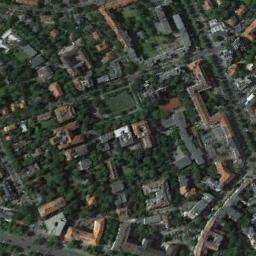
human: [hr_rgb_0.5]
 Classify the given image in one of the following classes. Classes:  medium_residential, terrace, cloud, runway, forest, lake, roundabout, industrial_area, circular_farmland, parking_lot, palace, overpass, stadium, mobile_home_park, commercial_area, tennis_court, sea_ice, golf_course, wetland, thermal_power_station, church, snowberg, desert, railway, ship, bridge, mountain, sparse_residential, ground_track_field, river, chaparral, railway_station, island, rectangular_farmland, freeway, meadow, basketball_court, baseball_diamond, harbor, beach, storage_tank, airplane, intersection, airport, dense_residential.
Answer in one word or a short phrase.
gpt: dense_residential